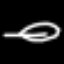
Label: leaf